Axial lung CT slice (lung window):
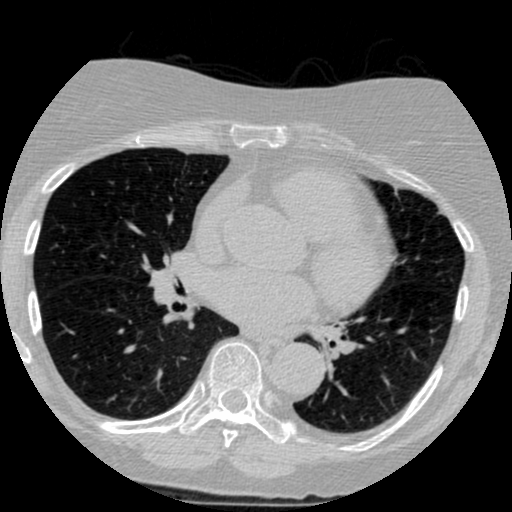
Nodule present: no